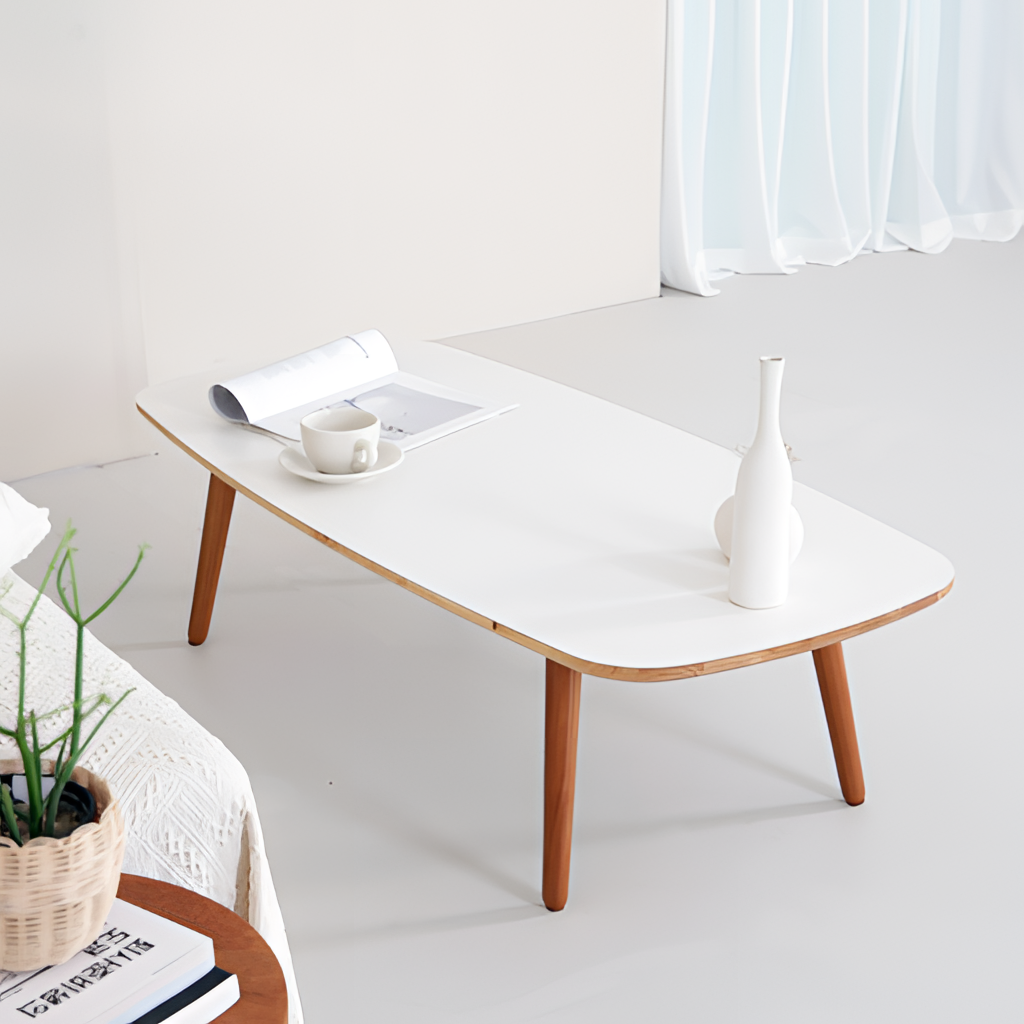
white wood coffee table, living room, contemporary, paint wallpaper, with solid pattern, tile flooring, with large square pattern